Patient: sex M, age 47
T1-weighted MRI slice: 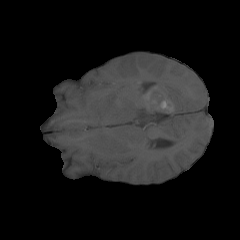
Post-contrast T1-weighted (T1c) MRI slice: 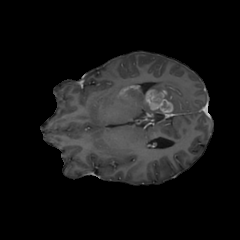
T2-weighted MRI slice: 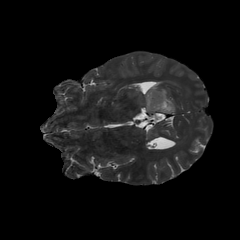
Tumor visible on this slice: yes
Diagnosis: Glioblastoma, IDH-wildtype
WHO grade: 4